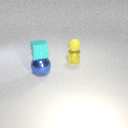
small yellow rubber sphere above small yellow metal cylinder